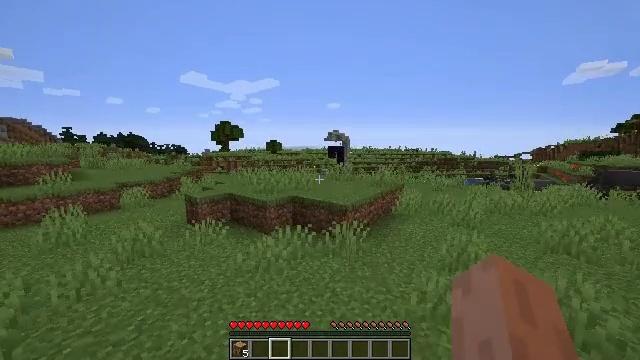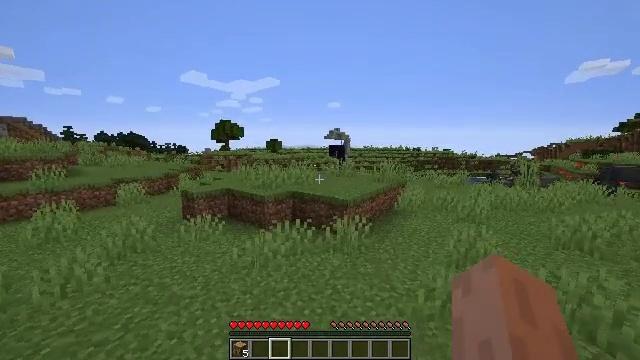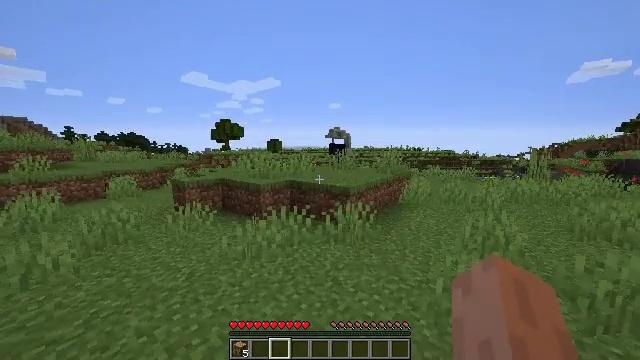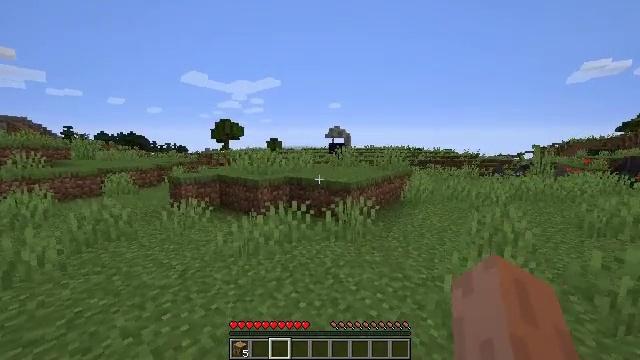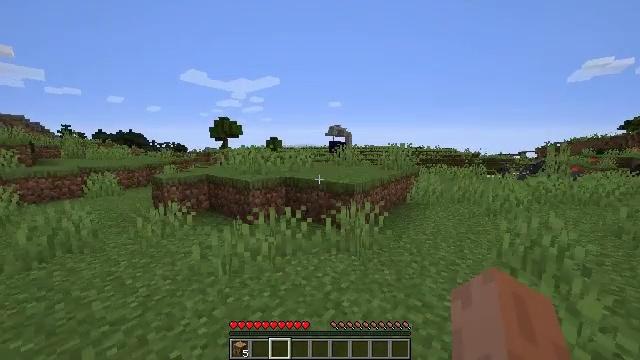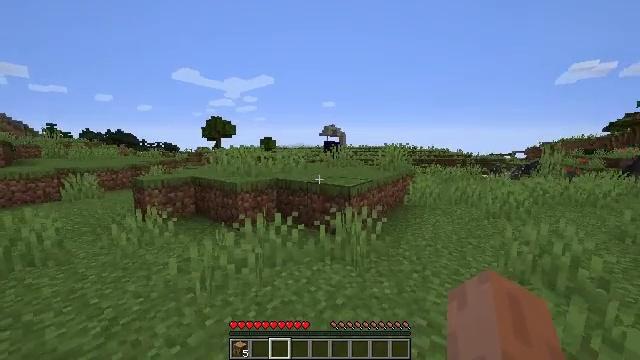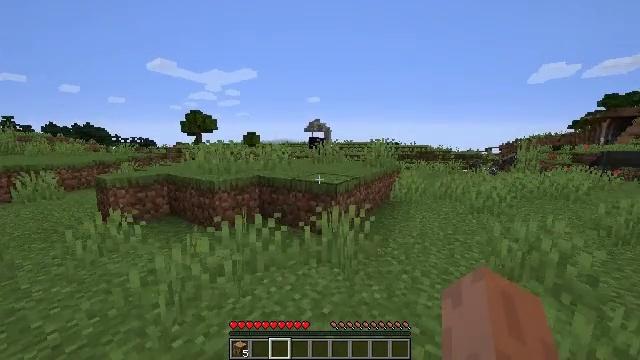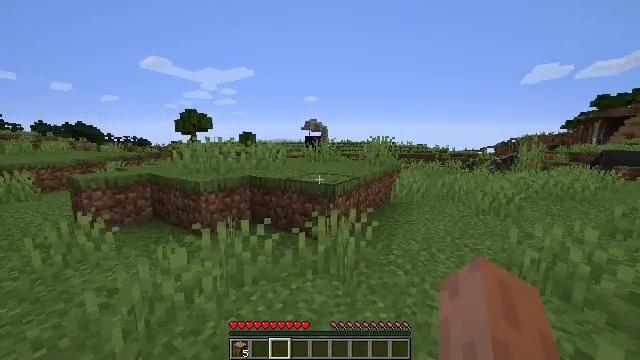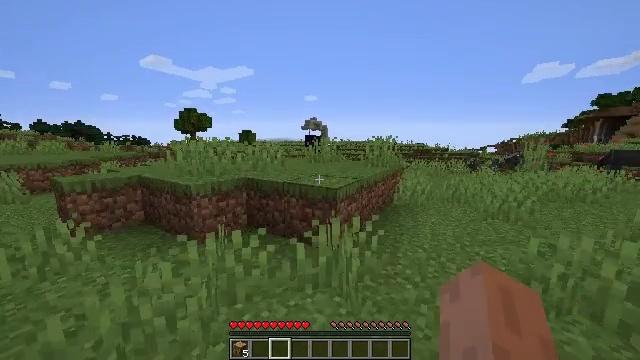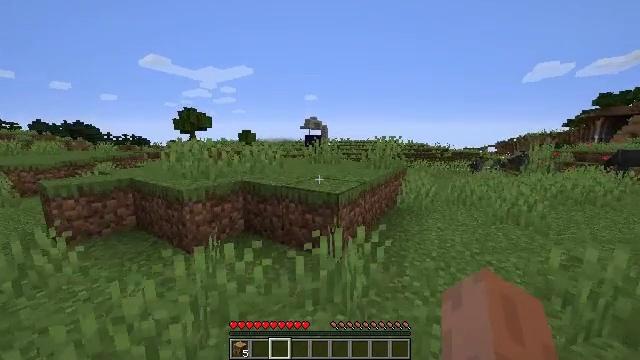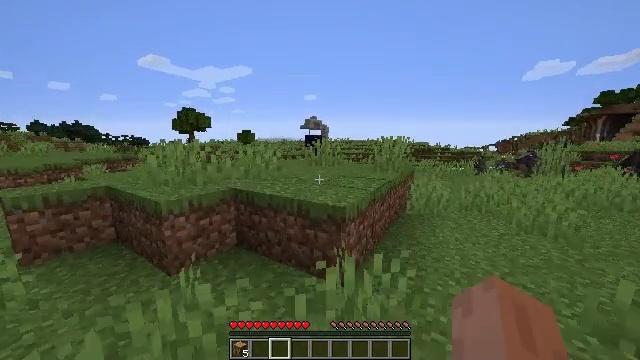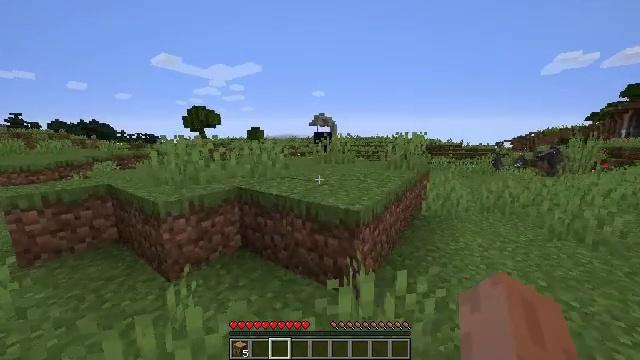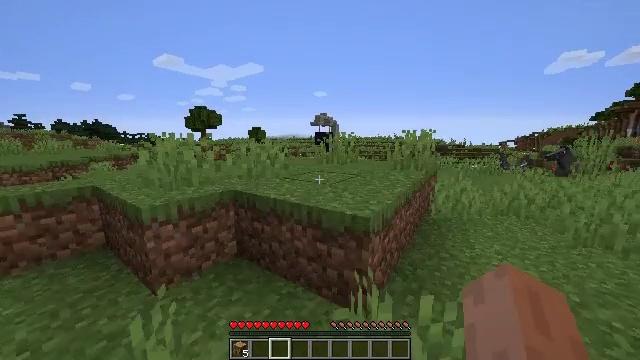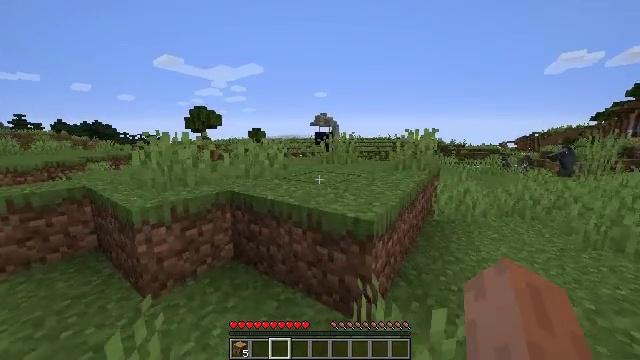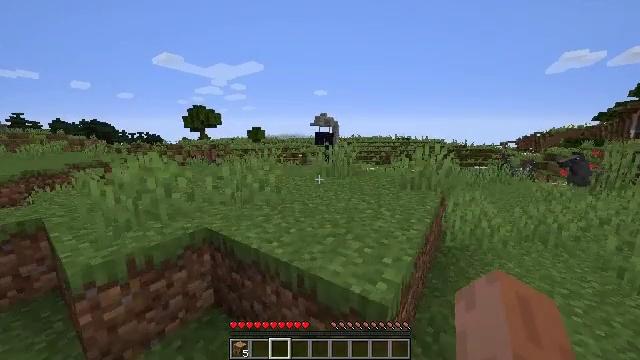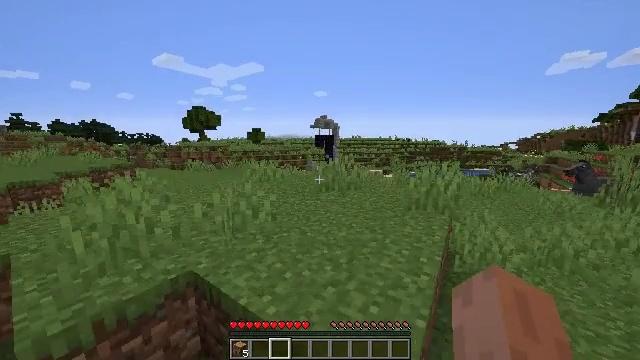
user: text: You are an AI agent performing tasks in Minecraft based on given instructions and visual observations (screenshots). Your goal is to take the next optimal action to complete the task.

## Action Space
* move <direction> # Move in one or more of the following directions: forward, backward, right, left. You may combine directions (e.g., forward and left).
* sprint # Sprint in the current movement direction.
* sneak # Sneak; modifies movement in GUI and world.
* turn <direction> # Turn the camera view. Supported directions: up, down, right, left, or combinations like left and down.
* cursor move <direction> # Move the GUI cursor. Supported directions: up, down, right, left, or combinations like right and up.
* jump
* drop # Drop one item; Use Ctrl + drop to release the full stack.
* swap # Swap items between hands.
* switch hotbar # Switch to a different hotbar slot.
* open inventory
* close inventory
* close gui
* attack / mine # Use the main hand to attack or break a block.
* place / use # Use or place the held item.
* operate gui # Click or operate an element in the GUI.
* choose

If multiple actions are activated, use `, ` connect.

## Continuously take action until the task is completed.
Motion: motion action
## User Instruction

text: Break the gravel block.
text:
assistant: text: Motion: move forward, jump
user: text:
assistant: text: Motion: move forward
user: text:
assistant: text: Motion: move forward
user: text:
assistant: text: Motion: move forward
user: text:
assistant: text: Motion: move forward, turn right
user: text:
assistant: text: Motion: move forward, turn right and down
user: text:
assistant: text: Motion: move forward
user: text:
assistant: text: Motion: move forward
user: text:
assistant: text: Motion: move forward
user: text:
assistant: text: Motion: move forward
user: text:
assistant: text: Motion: move forward, turn left
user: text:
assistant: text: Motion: move forward
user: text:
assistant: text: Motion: move forward
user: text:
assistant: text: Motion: move forward, jump
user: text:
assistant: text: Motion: move forward, jump
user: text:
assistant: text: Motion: move forward, jump
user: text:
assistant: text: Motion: move forward, jump
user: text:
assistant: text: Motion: move forward, jump
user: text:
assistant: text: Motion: move forward, jump
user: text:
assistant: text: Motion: move forward, jump
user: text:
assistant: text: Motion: move forward, jump
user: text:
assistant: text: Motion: move forward, jump
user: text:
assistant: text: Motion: move forward, jump
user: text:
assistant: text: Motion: move forward, jump
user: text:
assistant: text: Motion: move forward, jump
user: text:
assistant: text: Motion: move forward, jump
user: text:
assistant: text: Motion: move forward, jump
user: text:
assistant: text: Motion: move forward
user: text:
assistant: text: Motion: move forward
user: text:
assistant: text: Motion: move forward